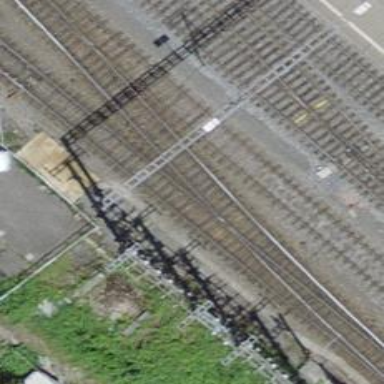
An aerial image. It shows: Rail siding with electrified tracks using contact line.